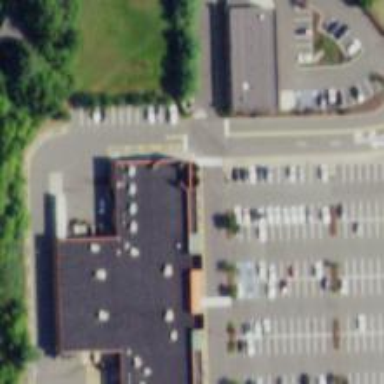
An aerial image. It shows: Fitness centre on leisure land.